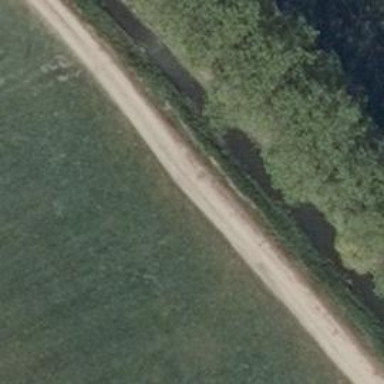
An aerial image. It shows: Dirt track road.